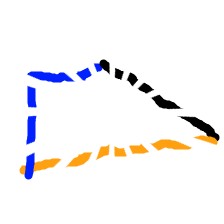
Shape: trapezoid